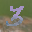
Label: 3